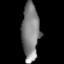
Tissue: lung
Cell type: T cells
Senescence score: 0.206
Nuclear area (px): 960
Mean DAPI intensity: 131.575